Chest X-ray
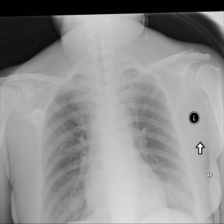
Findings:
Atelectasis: negative
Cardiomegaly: negative
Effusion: negative
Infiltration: negative
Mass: negative
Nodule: negative
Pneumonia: negative
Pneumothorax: negative
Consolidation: negative
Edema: negative
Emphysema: negative
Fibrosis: negative
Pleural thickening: negative
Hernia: negative